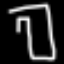
Label: pants